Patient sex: M
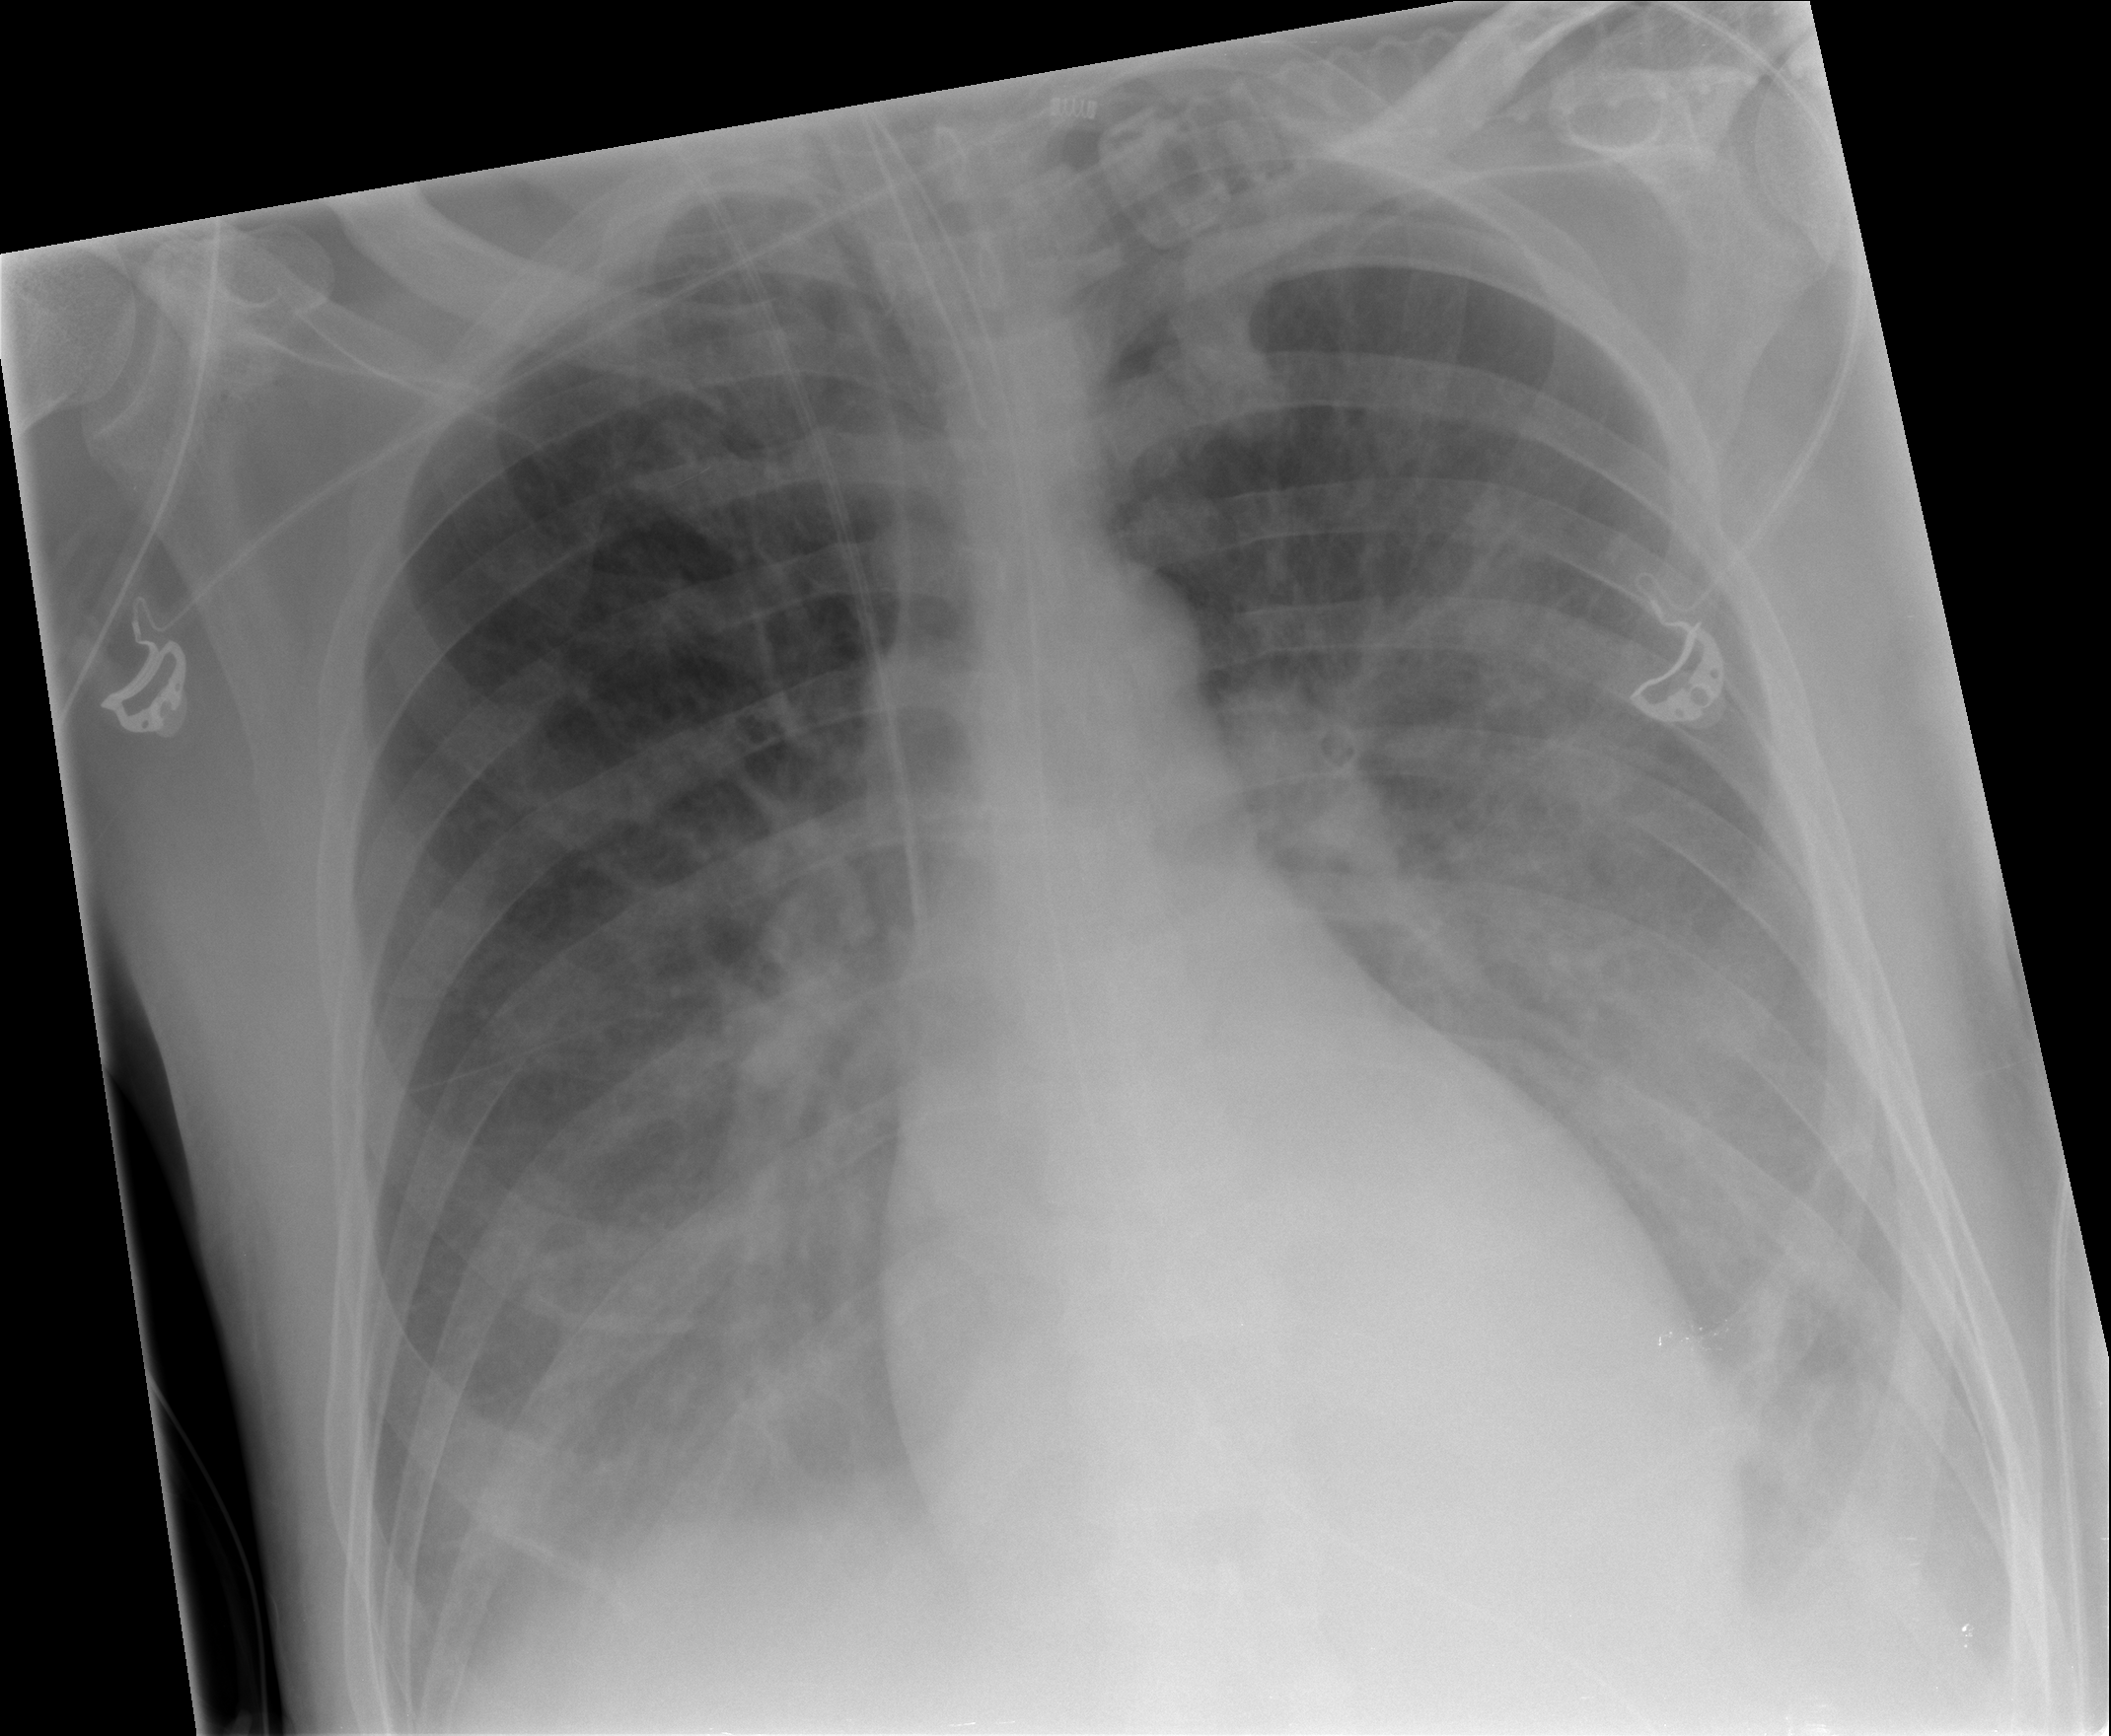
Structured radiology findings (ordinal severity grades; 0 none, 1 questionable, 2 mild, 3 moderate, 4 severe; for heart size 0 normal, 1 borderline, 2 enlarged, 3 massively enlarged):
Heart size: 1
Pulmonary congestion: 2
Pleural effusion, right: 2
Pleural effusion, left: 3
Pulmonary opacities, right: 3
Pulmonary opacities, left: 2
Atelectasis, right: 2
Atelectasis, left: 2